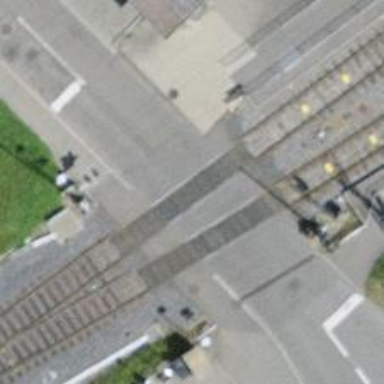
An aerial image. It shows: Level crossing with lights at the railway.